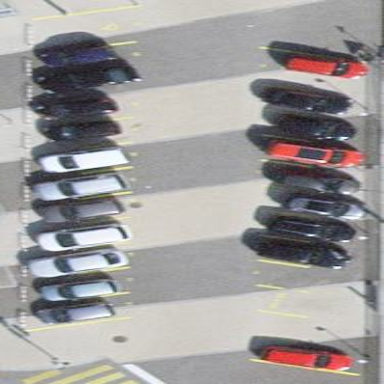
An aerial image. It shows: Parking area with asphalt surface.